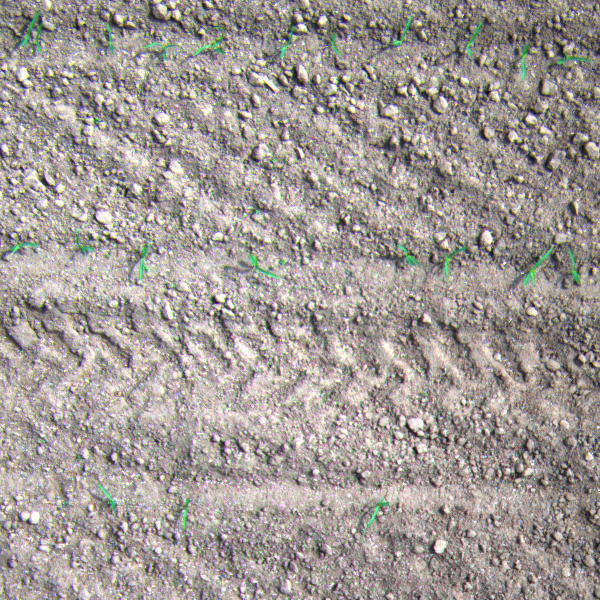
Acquisition date: 2023-05-25
Tile: 0640
Annotated plant instances:
label: maize
label: maize
label: maize
label: maize
label: maize
label: maize
label: maize
label: maize
label: maize
label: maize
label: maize
label: amaranth
label: weed_other
label: weed_other
label: weed_other
label: barnyard_grass
label: amaranth
label: amaranth
label: weed_other
label: weed_other
label: weed_other
label: weed_other
label: weed_other
label: weed_other
label: weed_other
label: weed_other
label: weed_other
label: weed_other
label: weed_other
label: maize
label: maize
label: weed_other
label: weed_other
label: weed_other
label: maize
label: maize
label: maize
label: maize
label: maize
label: maize
label: amaranth
label: amaranth
label: weed_other
label: weed_other
label: weed_other
label: weed_other
label: weed_other
label: weed_other
label: weed_other
label: weed_other
label: amaranth
label: amaranth
label: amaranth
label: weed_other
label: weed_other
label: weed_other
label: weed_other
label: weed_other
label: weed_other
label: weed_other
label: weed_other
label: barnyard_grass
label: weed_other
label: weed_other
label: weed_other
label: amaranth
label: weed_other
label: amaranth
label: weed_other
label: maize
label: maize
label: maize
label: weed_other
label: weed_other
label: amaranth
label: amaranth
label: amaranth
label: weed_other
label: weed_other
label: weed_other
label: weed_other
label: weed_other
label: amaranth
label: weed_other
label: weed_other
label: weed_other